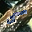
Label: 5